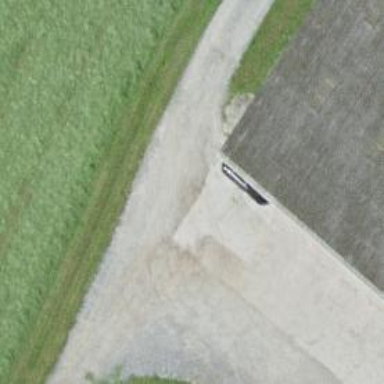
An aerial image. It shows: Service road with compacted surface.